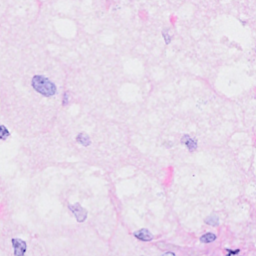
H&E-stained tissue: Breast